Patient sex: M
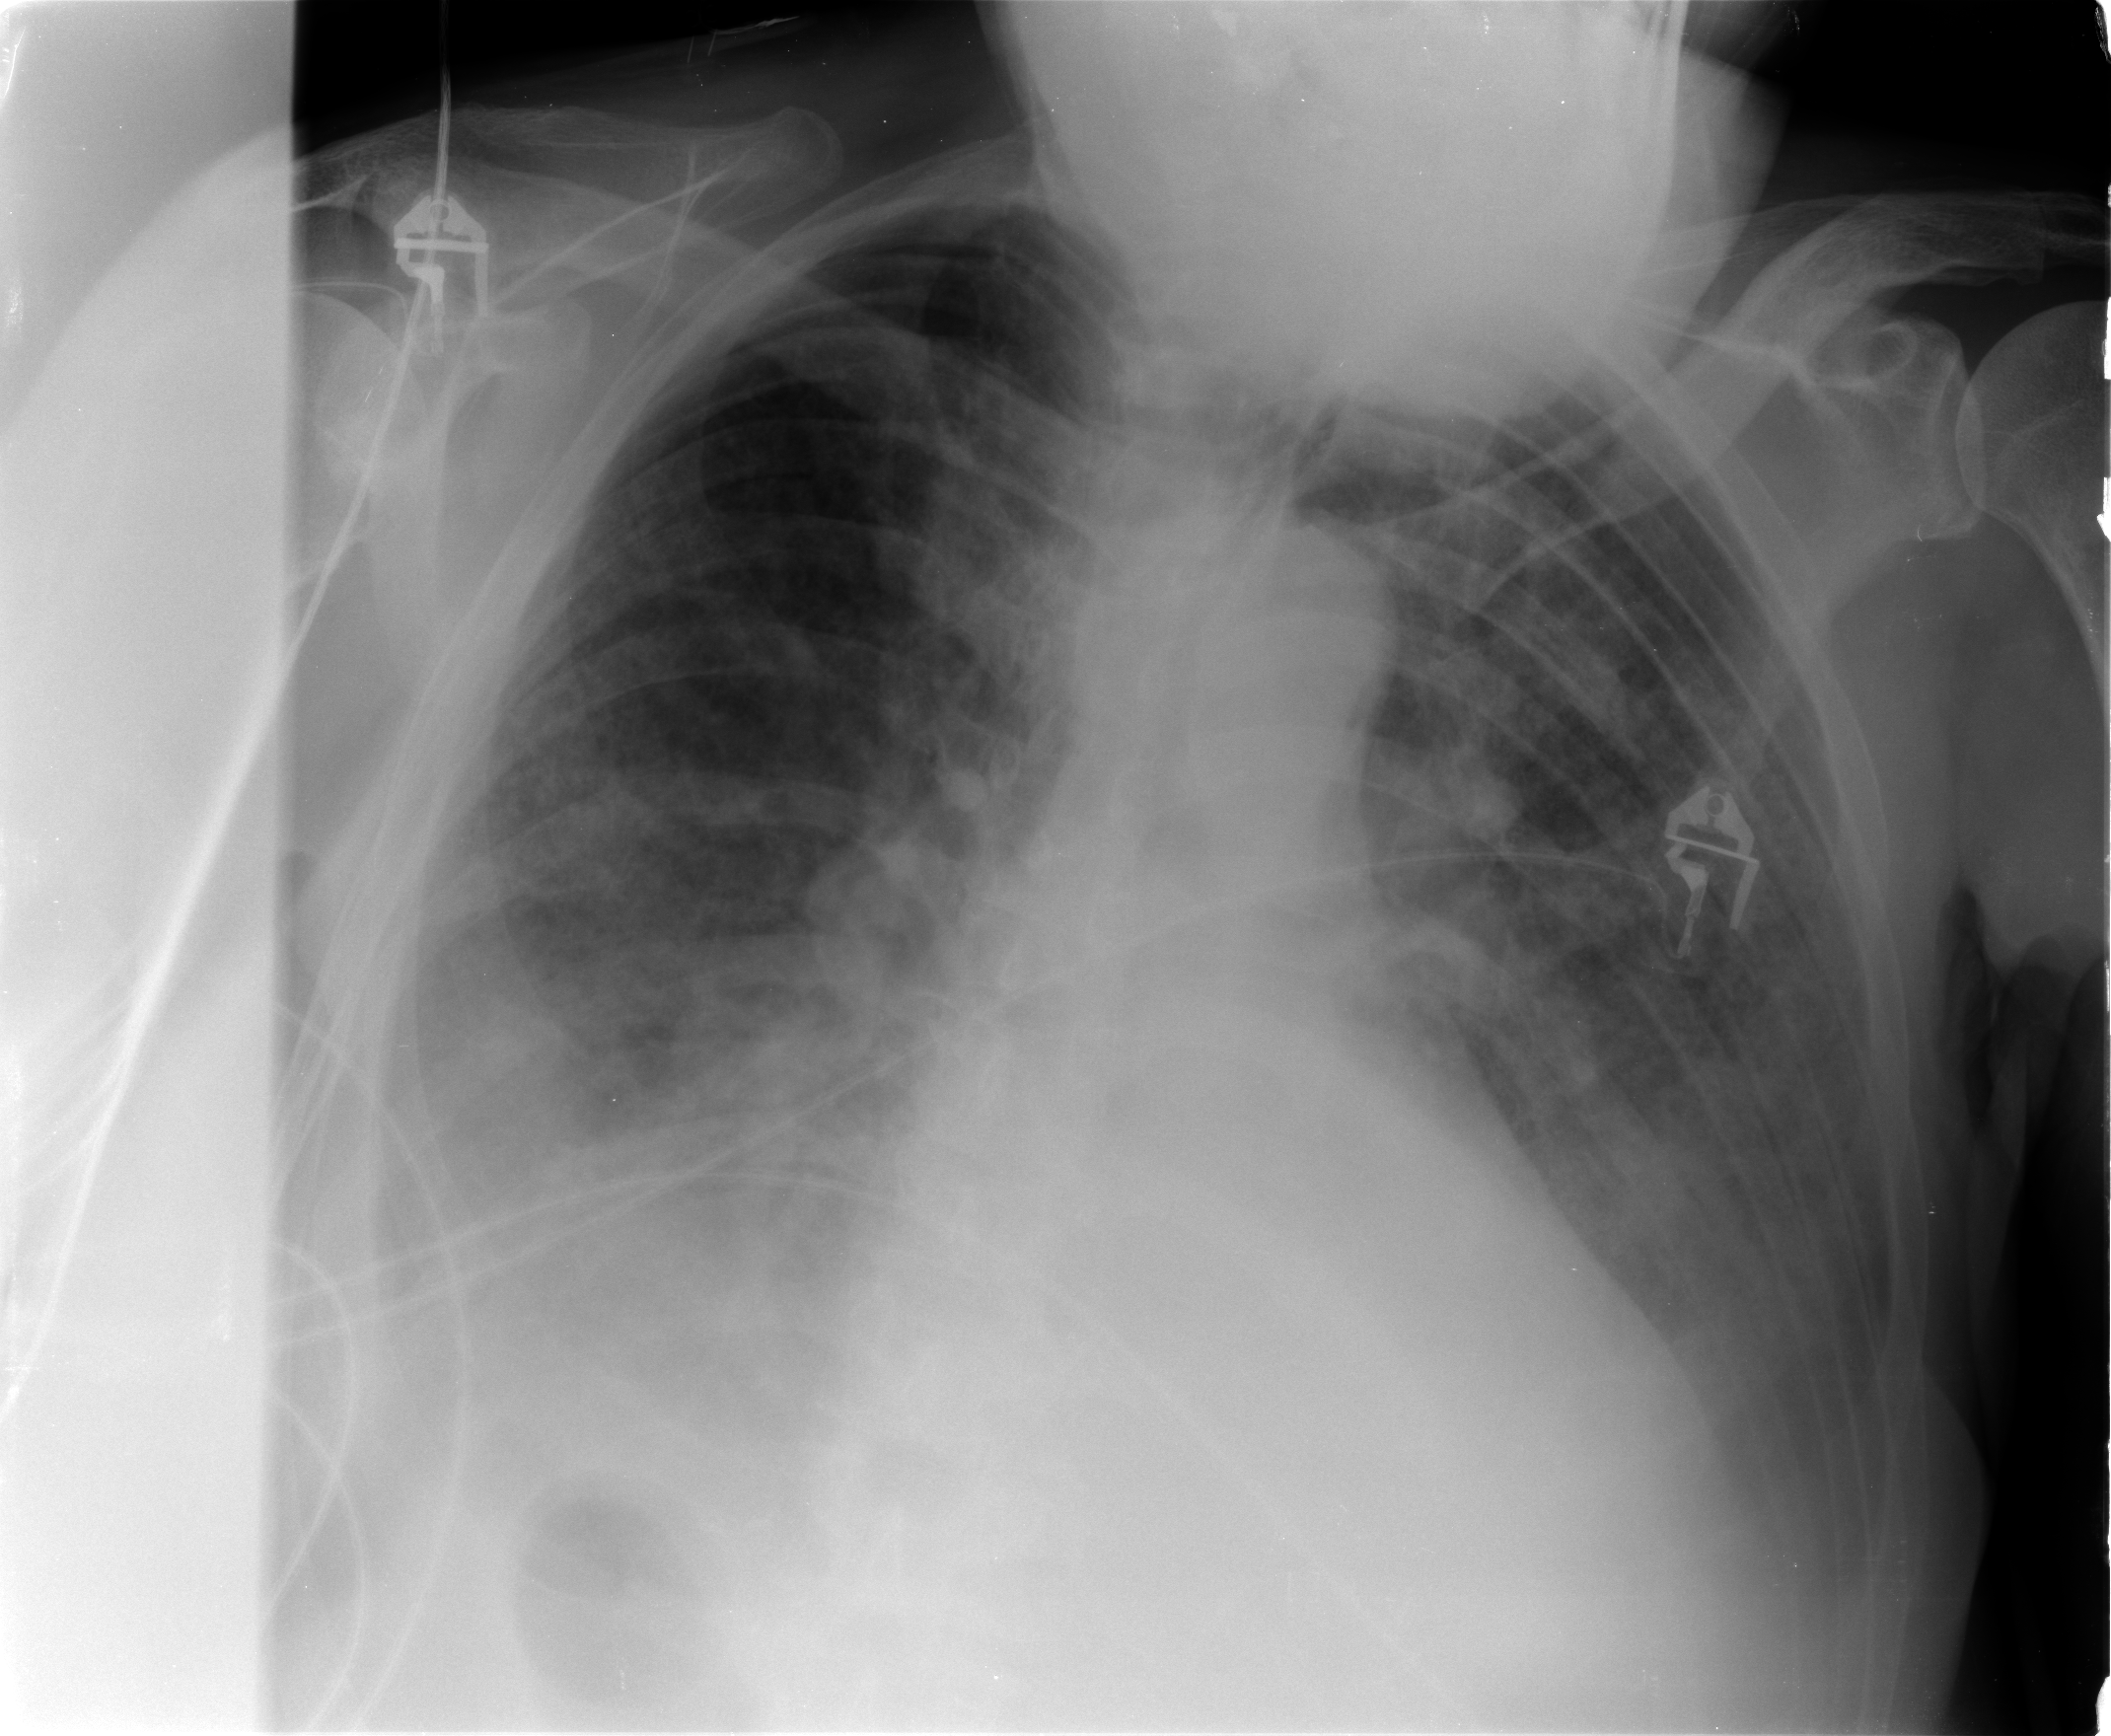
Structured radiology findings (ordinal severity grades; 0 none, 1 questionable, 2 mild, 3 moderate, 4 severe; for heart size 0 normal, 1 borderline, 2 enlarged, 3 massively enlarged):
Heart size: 1
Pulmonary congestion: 2
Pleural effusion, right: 2
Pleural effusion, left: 3
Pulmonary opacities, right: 0
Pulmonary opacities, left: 0
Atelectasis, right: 2
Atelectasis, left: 2